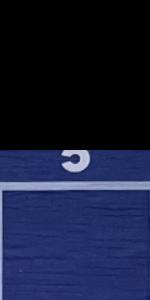
Label: Empty